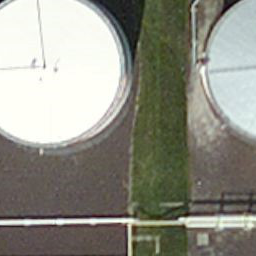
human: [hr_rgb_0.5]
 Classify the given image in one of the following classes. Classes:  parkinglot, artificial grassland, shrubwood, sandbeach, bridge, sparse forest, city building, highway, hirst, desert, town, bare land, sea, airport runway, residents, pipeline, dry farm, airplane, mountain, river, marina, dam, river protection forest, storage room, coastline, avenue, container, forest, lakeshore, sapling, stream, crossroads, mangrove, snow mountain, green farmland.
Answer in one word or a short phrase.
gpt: storage room